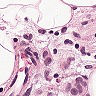
Metastatic tissue present: yes